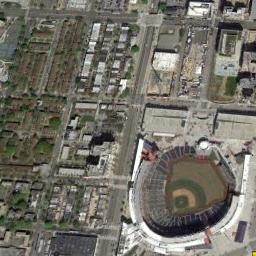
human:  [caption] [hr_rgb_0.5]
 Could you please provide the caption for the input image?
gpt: The circular stadium is built between the lawn and the residential area .

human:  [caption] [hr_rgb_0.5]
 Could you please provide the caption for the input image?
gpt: There are many buildings of different shapes next to the stadium .

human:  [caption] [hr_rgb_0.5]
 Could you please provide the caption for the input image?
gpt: There are rows of buildings around this oval stadium .

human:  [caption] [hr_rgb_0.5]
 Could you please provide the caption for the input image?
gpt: The stadium is next to some buildings and trees .

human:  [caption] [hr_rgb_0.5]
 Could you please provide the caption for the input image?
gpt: There are many buildings around the stadium .